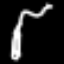
Label: pencil